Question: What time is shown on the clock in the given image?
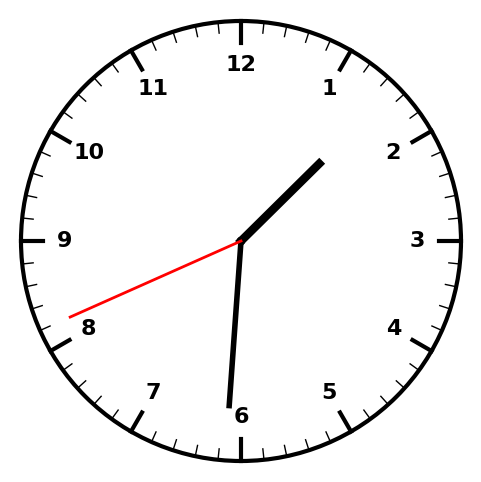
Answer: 01:30:41